Question: In NASA WorldWind Java, I'm using PointPlacemark to represent an image because it stays the same size regardless of zoom level. The problem is that I want to set the heading on the Point Placemark and have it stay on that compass heading even when the camera is tilted. It works exactly as I want when viewing an untilted globe, but when I tilt, the placemark continues to face the screen instead of tilting with the globe, which causes it to act strange.
Here is a GIF illustrating what I'm seeing: <URL>
I would like the Point Placemark Image to stay on a heading relative to the globe, even when tilted -- so the image essentially is "flattened" as the view is tilted, while still remaining the same size regardless of zoom level.
Here is a code snippet that I'm using. I am setting attrs.setHeadingReference(AVKey.RELATIVE_TO_GLOBE); on the associated PointPlacemarkAttributes. In this example, I am setting the heading to 135 degrees.
'''
import gov.nasa.worldwind.WorldWind;
import gov.nasa.worldwind.avlist.AVKey;
import gov.nasa.worldwind.geom.Position;
import gov.nasa.worldwind.layers.RenderableLayer;
import gov.nasa.worldwind.render.Offset;
import gov.nasa.worldwind.render.PointPlacemark;
import gov.nasa.worldwind.render.PointPlacemarkAttributes;
public class Placemarks extends ApplicationTemplate {
public static class AppFrame extends ApplicationTemplate.AppFrame {
public AppFrame() {
super(true, true, false);
final RenderableLayer layer = new RenderableLayer();
PointPlacemark pp = new PointPlacemark(Position.fromDegrees(28, -102, 30000));
pp.setLabelText("Airplane");
pp.setLineEnabled(false);
pp.setAltitudeMode(WorldWind.ABSOLUTE);
PointPlacemarkAttributes attrs = new PointPlacemarkAttributes();
attrs.setImageAddress("images/airplane.png");
attrs.setScale(0.05);
attrs.setImageOffset(Offset.CENTER);
//Point to 135.0
attrs.setHeading(135.0);
attrs.setHeadingReference(AVKey.RELATIVE_TO_GLOBE);
pp.setAttributes(attrs);
layer.addRenderable(pp);
// Add the layer to the model.
insertBeforeCompass(getWwd(), layer);
}
}
public static void main(String[] args) {
ApplicationTemplate.start("WorldWind Placemarks", AppFrame.class);
}
}
'''
I've also played with using a Polygon with a Texture applied to it. The way it is oriented is what I'm looking for -- except I want the icon to remain the same size regardless of zoom level (like what the PointPlacemark does).
Here is a GIF illustrating what I'm seeing when using a Polygon. Note how it acts when the globe is tilted: <URL>
Here is the source I'm using for the Polygon:
'''
import java.awt.geom.AffineTransform;
import java.util.Arrays;
import java.util.List;
import gov.nasa.worldwind.WorldWind;
import gov.nasa.worldwind.geom.Position;
import gov.nasa.worldwind.layers.RenderableLayer;
import gov.nasa.worldwind.render.BasicShapeAttributes;
import gov.nasa.worldwind.render.Polygon;
public class TexturedPolygon extends ApplicationTemplate {
public static Polygon createPolygonTexturedImage(String filePath, Position pos, double heading, double scale) {
double offsetDist = 1.0D * scale;
Position p1 = Position.fromDegrees(pos.getLatitude().addDegrees(-offsetDist).getDegrees(),
pos.getLongitude().addDegrees(-offsetDist).getDegrees(), pos.getAltitude());
Position p2 = Position.fromDegrees(pos.getLatitude().addDegrees(offsetDist).getDegrees(),
pos.getLongitude().addDegrees(-offsetDist).getDegrees());
Position p3 = Position.fromDegrees(pos.getLatitude().addDegrees(offsetDist).getDegrees(),
pos.getLongitude().addDegrees(offsetDist).getDegrees());
Position p4 = Position.fromDegrees(pos.getLatitude().addDegrees(-offsetDist).getDegrees(),
pos.getLongitude().addDegrees(offsetDist).getDegrees());
double[] points = new double[] { p1.getLatitude().getDegrees(), p1.getLongitude().getDegrees(),
p2.getLatitude().getDegrees(), p2.getLongitude().getDegrees(), p3.getLatitude().getDegrees(),
p3.getLongitude().getDegrees(), p4.getLatitude().getDegrees(), p4.getLongitude().getDegrees() };
double[] transformedPoints = new double[8];
AffineTransform rotation = new AffineTransform();
rotation.rotate(Math.toRadians(heading), pos.getLatitude().getDegrees(), pos.getLongitude().getDegrees());
rotation.transform(points, 0, transformedPoints, 0, 4);
double altitude = pos.getAltitude();
p1 = Position.fromDegrees(transformedPoints[0], transformedPoints[1], altitude);
p2 = Position.fromDegrees(transformedPoints[2], transformedPoints[3], altitude);
p3 = Position.fromDegrees(transformedPoints[4], transformedPoints[5], altitude);
p4 = Position.fromDegrees(transformedPoints[6], transformedPoints[7], altitude);
List<Position> positions = Arrays.asList(p1, p2, p3, p4);
Polygon polygon = new Polygon(positions);
polygon.setAltitudeMode(WorldWind.ABSOLUTE);
BasicShapeAttributes mattr = new BasicShapeAttributes();
mattr.setDrawOutline(false);
mattr.setDrawInterior(true);
polygon.setAttributes(mattr);
polygon.setTextureImageSource(filePath, new float[] { 0.0F, 0.0F, 1.0F, 0.0F, 1.0F, 1.0F, 0.0F, 1.0F }, 4);
return polygon;
}
public static class AppFrame extends ApplicationTemplate.AppFrame {
public AppFrame() {
super(true, true, false);
final RenderableLayer layer = new RenderableLayer();
Position pos = Position.fromDegrees(28, -102, 30000);
String url = "images/airplane.png";
layer.addRenderable(createPolygonTexturedImage(url, pos, 135.0, 1.05));
// Add the layer to the model.
insertBeforeCompass(getWwd(), layer);
}
}
public static void main(String[] args) {
ApplicationTemplate.start("WorldWind Placemarks", AppFrame.class);
}
}
'''
For completeness sake -- here is the image I'm using as my airplane.png:

So to sum it up, what I'm looking for:
- - -
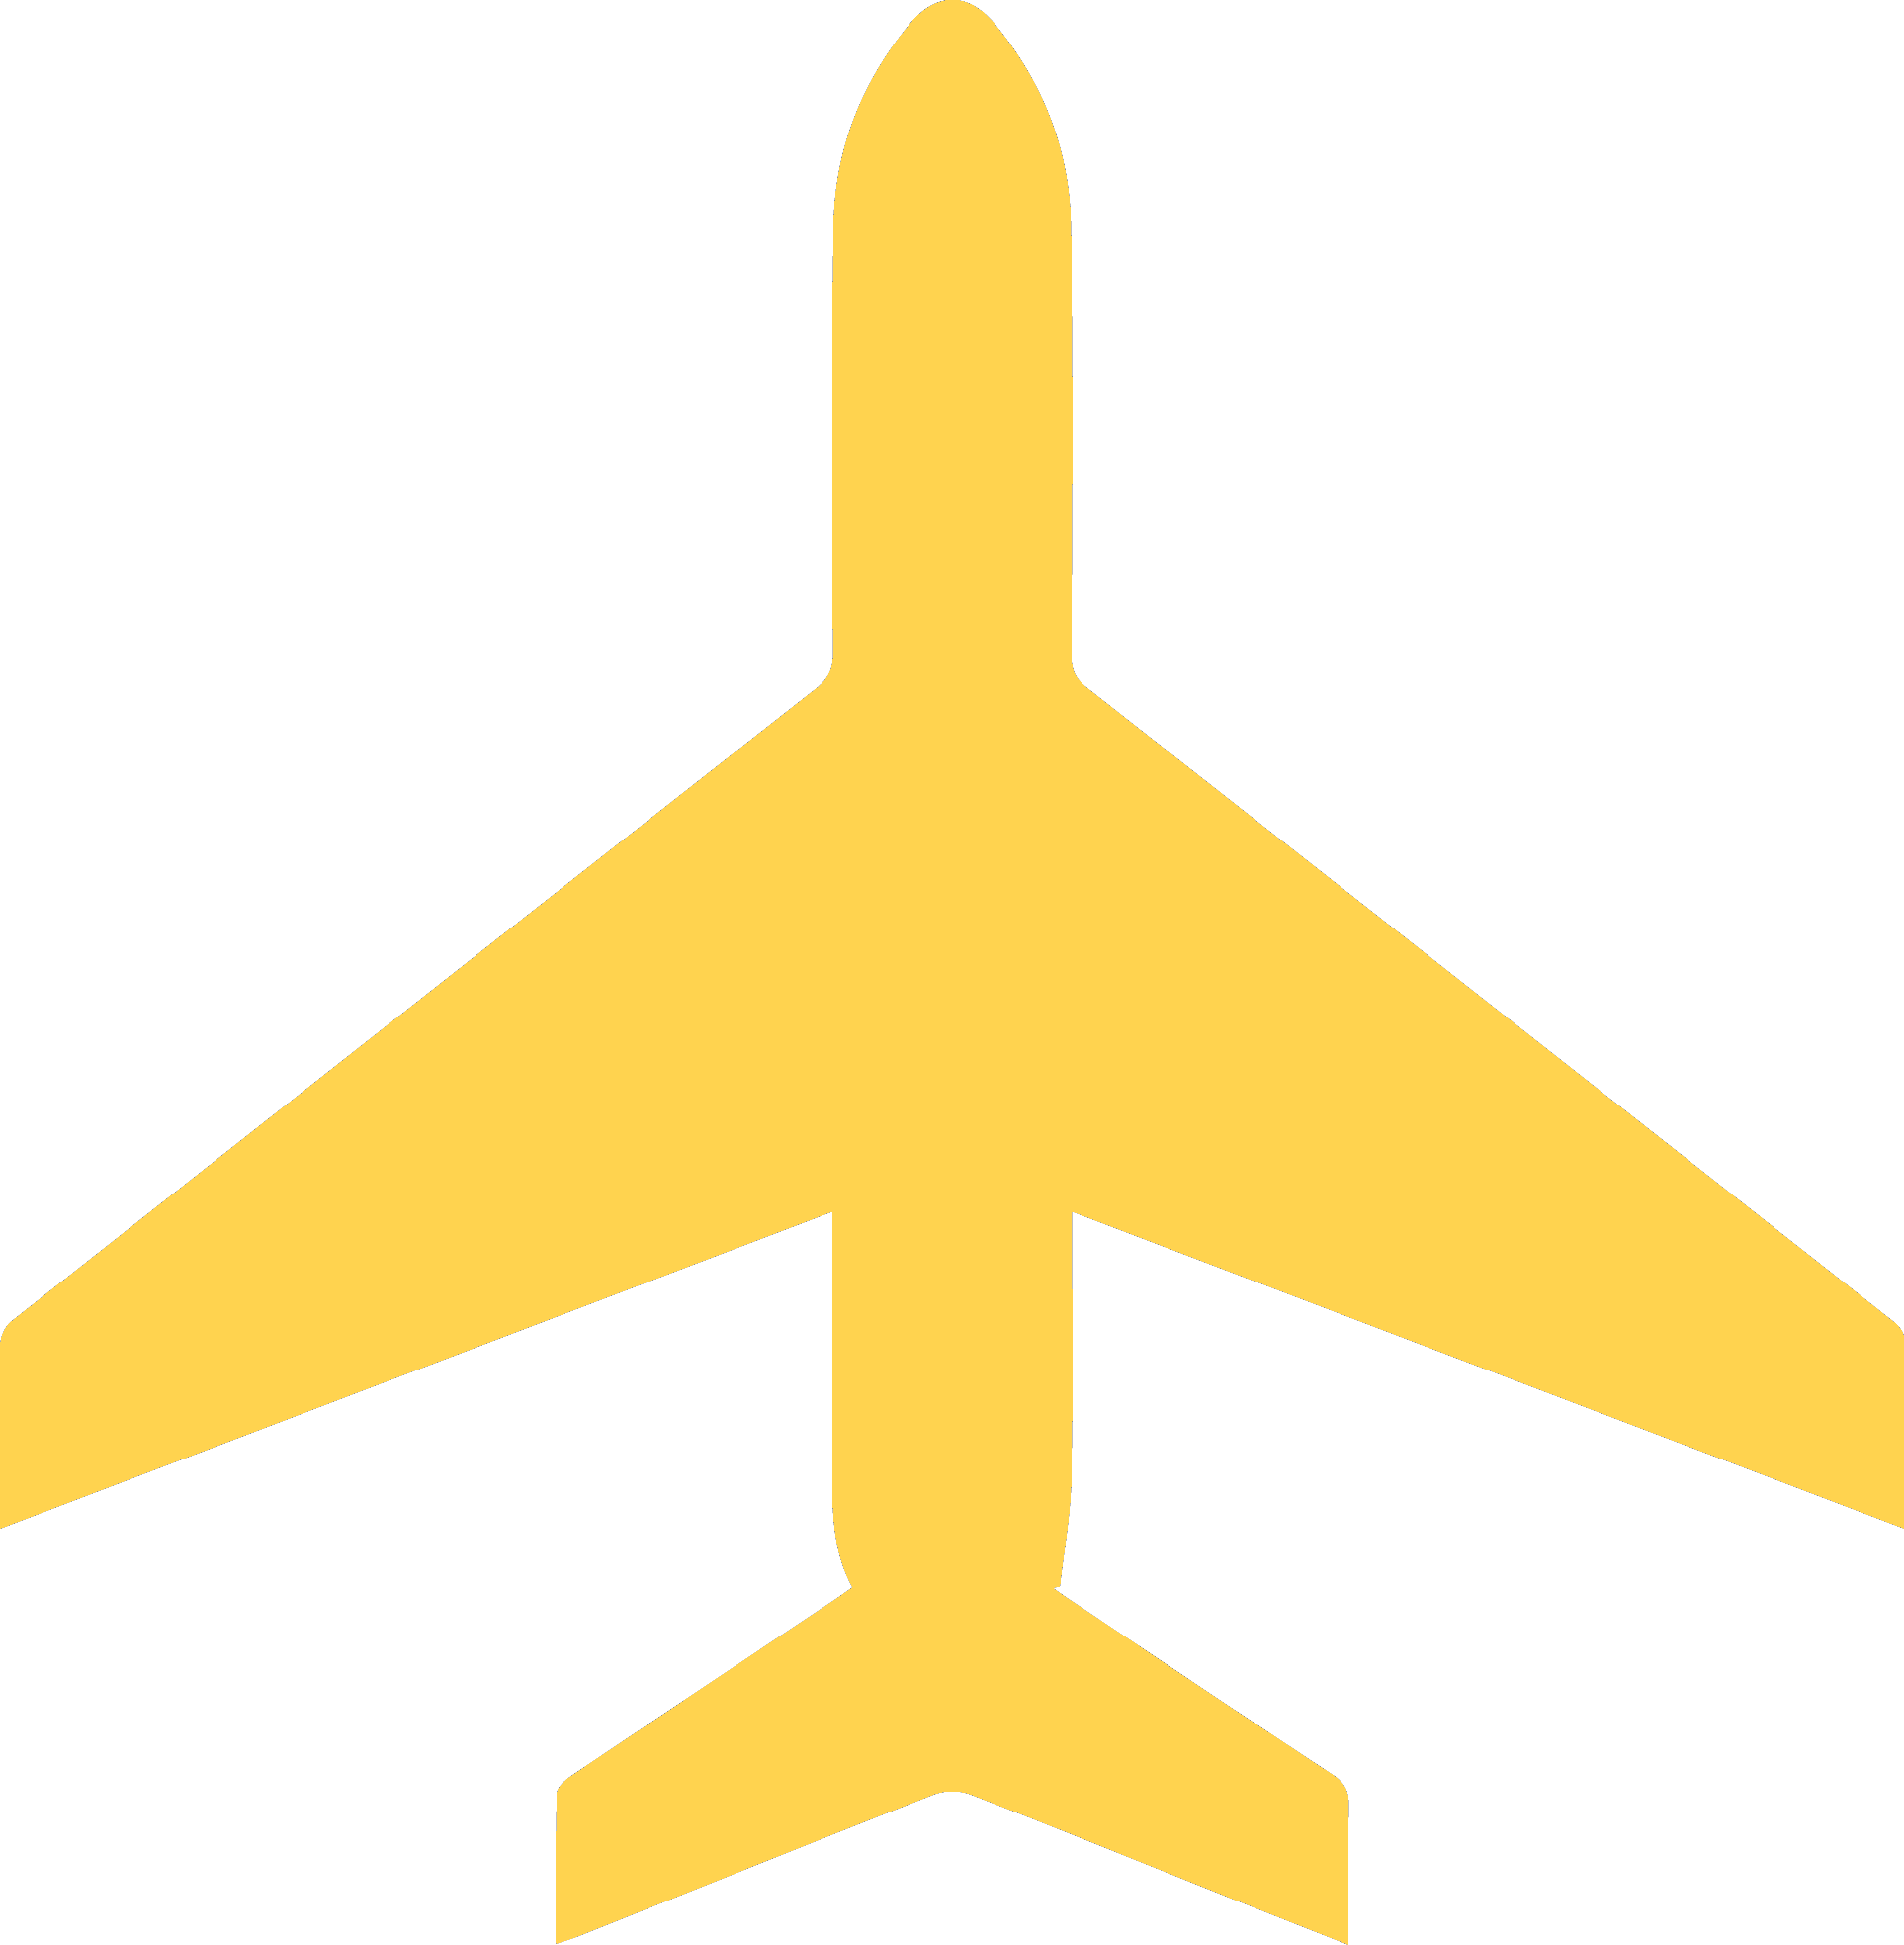
Answer: By combining the solution to this <URL> and the CompassLayer logic that ties the screen tilt to the pitch.
Add this method to PointPlacemark.java (Taken from CompassLayer):
'''
protected double computePitch(View view)
{
if (view == null)
return 0.0;
if (!(view instanceof OrbitView))
return 0.0;
OrbitView orbitView = (OrbitView) view;
return orbitView.getPitch().getDegrees();
}
'''
And then in the doDrawOrderedRenderable(DrawContext dc, PickSupport pickCandidates, OrderedPlacemark opm) method, use this logic:
'''
protected void doDrawOrderedRenderable(DrawContext dc, PickSupport pickCandidates, OrderedPlacemark opm)
{
if (this.isDrawLine(dc, opm))
this.drawLine(dc, pickCandidates, opm);
if (this.activeTexture == null)
{
if (this.isDrawPoint(dc))
this.drawPoint(dc, pickCandidates, opm);
return;
}
GL2 gl = dc.getGL().getGL2(); // GL initialization checks for GL2 compatibility.
OGLStackHandler osh = new OGLStackHandler();
try
{
if (dc.isPickingMode())
{
// Set up to replace the non-transparent texture colors with the single pick color.
gl.glEnable(GL.GL_TEXTURE_2D);
gl.glTexEnvf(GL2.GL_TEXTURE_ENV, GL2.GL_TEXTURE_ENV_MODE, GL2.GL_COMBINE);
gl.glTexEnvf(GL2.GL_TEXTURE_ENV, GL2.GL_SRC0_RGB, GL2.GL_PREVIOUS);
gl.glTexEnvf(GL2.GL_TEXTURE_ENV, GL2.GL_COMBINE_RGB, GL2.GL_REPLACE);
Color pickColor = dc.getUniquePickColor();
pickCandidates.addPickableObject(this.createPickedObject(dc, pickColor));
gl.glColor3ub((byte) pickColor.getRed(), (byte) pickColor.getGreen(), (byte) pickColor.getBlue());
}
else
{
gl.glEnable(GL.GL_TEXTURE_2D);
Color color = this.getActiveAttributes().getImageColor();
if (color == null)
color = PointPlacemarkAttributes.DEFAULT_IMAGE_COLOR;
gl.glColor4ub((byte) color.getRed(), (byte) color.getGreen(), (byte) color.getBlue(),
(byte) color.getAlpha());
}
// This was relocated from the check in version.
// Compute the scale
double xscale;
Double scale = this.getActiveAttributes().getScale();
if (scale != null)
xscale = scale * this.activeTexture.getWidth(dc);
else
xscale = this.activeTexture.getWidth(dc);
double yscale;
if (scale != null)
yscale = scale * this.activeTexture.getHeight(dc);
else
yscale = this.activeTexture.getHeight(dc);
double maxwh = Math.max(xscale, yscale);
// The image is drawn using a parallel projection.
// This came from the fix in https://stackoverflow.com/questions/49637844/worldwind-pointplacemark-pitch
osh.pushProjectionIdentity(gl);
gl.glOrtho(0d, dc.getView().getViewport().width, 0d, dc.getView().getViewport().height, -0.6 * maxwh, 0.6 * maxwh);
// Apply the depth buffer but don't change it (for screen-space shapes).
if ((!dc.isDeepPickingEnabled()))
gl.glEnable(GL.GL_DEPTH_TEST);
gl.glDepthMask(false);
// Suppress any fully transparent image pixels.
gl.glEnable(GL2.GL_ALPHA_TEST);
gl.glAlphaFunc(GL2.GL_GREATER, 0.001f);
// Adjust depth of image to bring it slightly forward
double depth = opm.screenPoint.z - (8d * 0.00048875809d);
depth = depth < 0d ? 0d : (depth > 1d ? 1d : depth);
gl.glDepthFunc(GL.GL_LESS);
gl.glDepthRange(depth, depth);
// The image is drawn using a translated and scaled unit quad.
// Translate to screen point and adjust to align hot spot.
osh.pushModelviewIdentity(gl);
gl.glTranslated(opm.screenPoint.x + this.dx, opm.screenPoint.y + this.dy, 0);
Double heading = getActiveAttributes().getHeading();
Double pitch = this.computePitch(dc.getView());
// Adjust heading to be relative to globe or screen
if (heading != null)
{
if (AVKey.RELATIVE_TO_GLOBE.equals(this.getActiveAttributes().getHeadingReference()))
heading = dc.getView().getHeading().degrees - heading;
else
heading = -heading;
}
// Apply the heading and pitch if specified.
if (heading != null || pitch != null)
{
gl.glTranslated(xscale / 2, yscale / 2, 0);
if (pitch != null)
gl.glRotated(pitch, 1, 0, 0);
if (heading != null)
gl.glRotated(heading, 0, 0, 1);
gl.glTranslated(-xscale / 2, -yscale / 2, 0);
}
// Scale the unit quad
gl.glScaled(xscale, yscale, 1);
if (this.activeTexture.bind(dc))
dc.drawUnitQuad(activeTexture.getTexCoords());
gl.glDepthRange(0, 1); // reset depth range to the OGL default
if (this.mustDrawLabel())
{
if (!dc.isPickingMode() || this.isEnableLabelPicking())
this.drawLabel(dc, pickCandidates, opm);
}
}
finally
{
if (dc.isPickingMode())
{
gl.glTexEnvf(GL2.GL_TEXTURE_ENV, GL2.GL_TEXTURE_ENV_MODE, OGLUtil.DEFAULT_TEX_ENV_MODE);
gl.glTexEnvf(GL2.GL_TEXTURE_ENV, GL2.GL_SRC0_RGB, OGLUtil.DEFAULT_SRC0_RGB);
gl.glTexEnvf(GL2.GL_TEXTURE_ENV, GL2.GL_COMBINE_RGB, OGLUtil.DEFAULT_COMBINE_RGB);
}
gl.glDisable(GL.GL_TEXTURE_2D);
osh.pop(gl);
}
}
'''
It will look like this:
<URL>